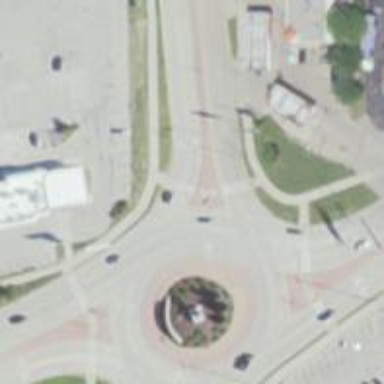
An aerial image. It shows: Primary highway intersecting roundabout.